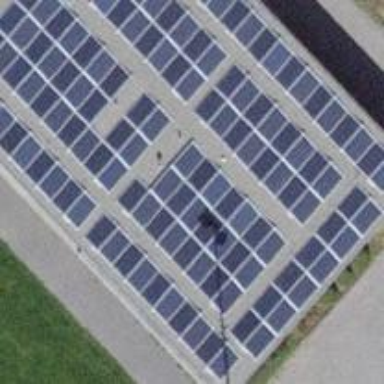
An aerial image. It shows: Solar power generator with photovoltaic panels.